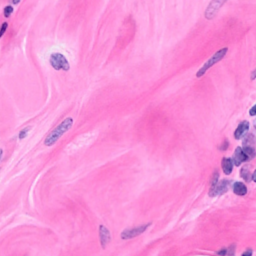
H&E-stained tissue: Breast